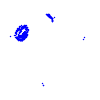
Particle: electron